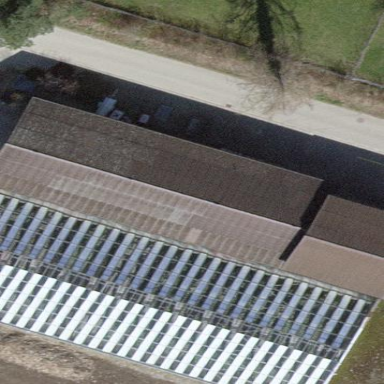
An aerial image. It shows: Industrial building.